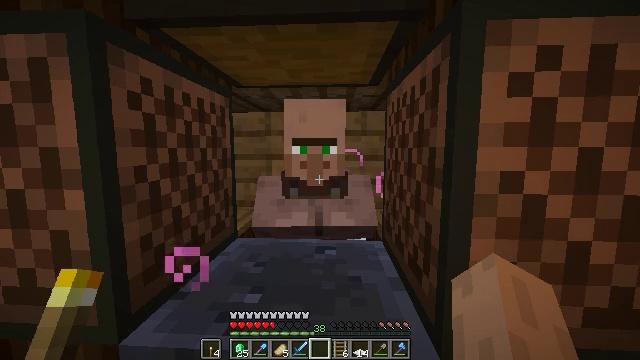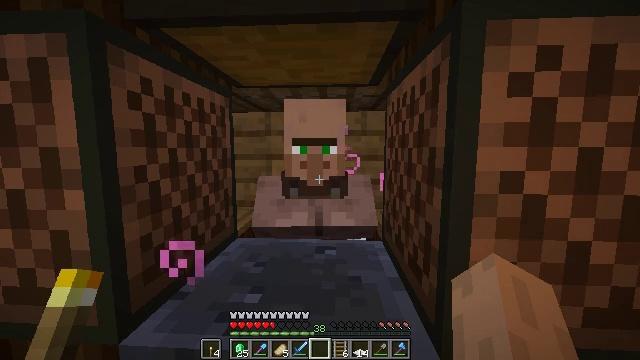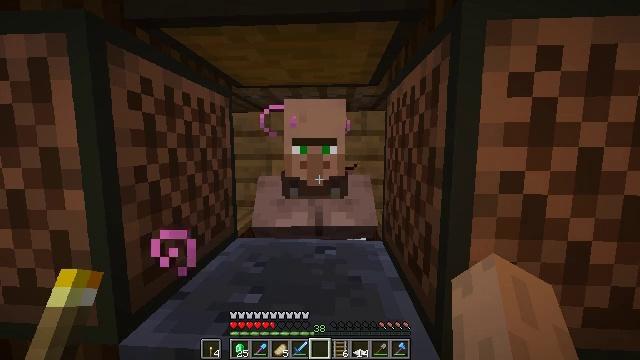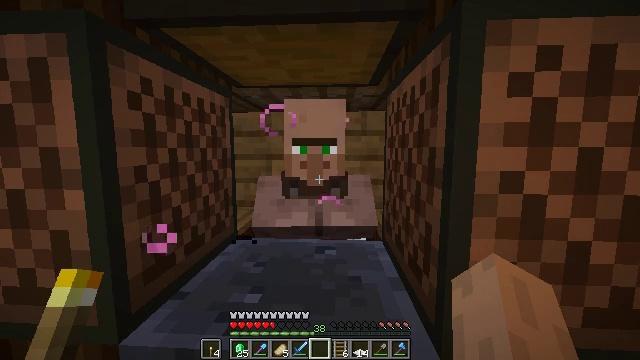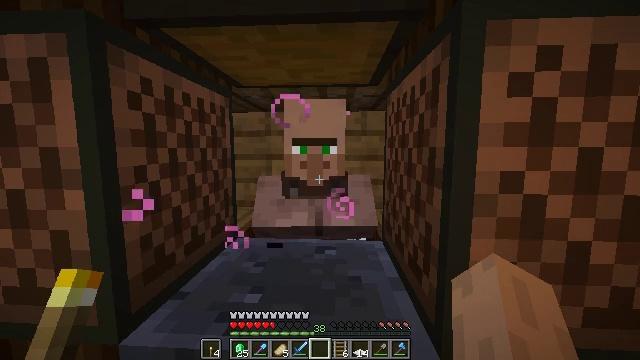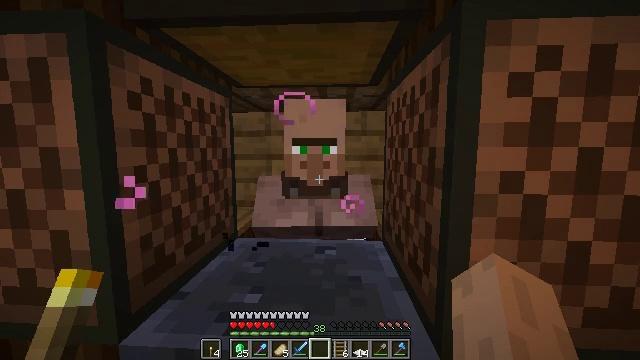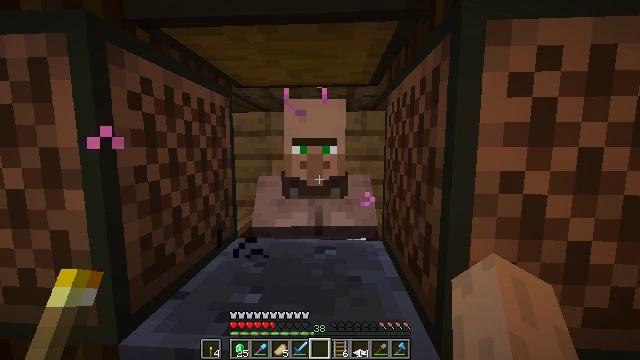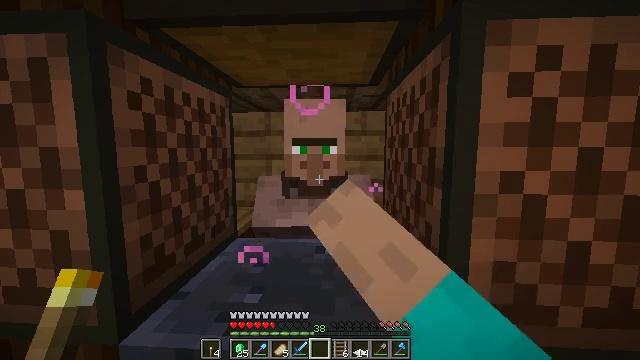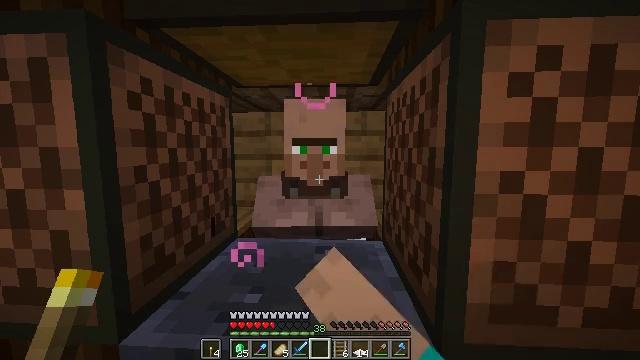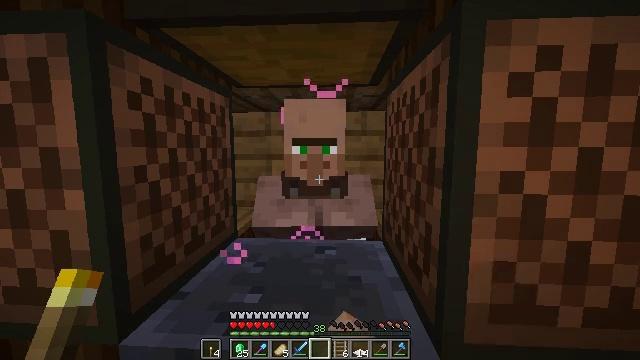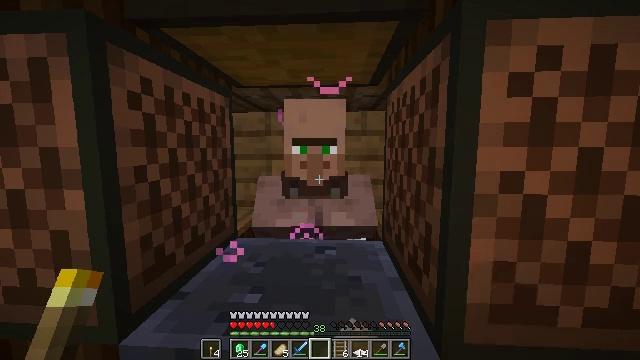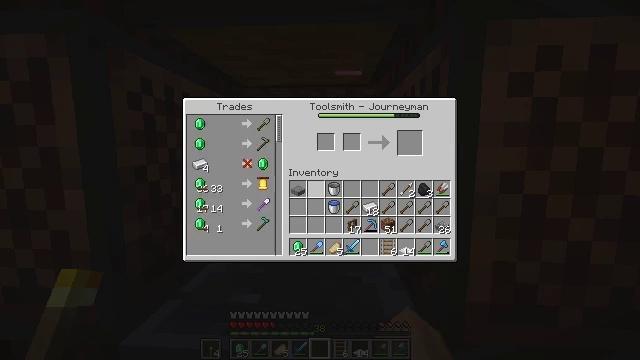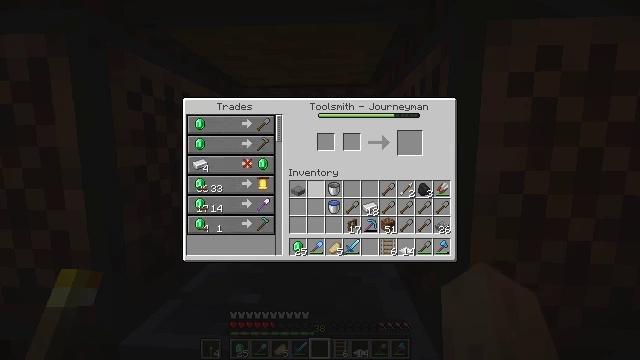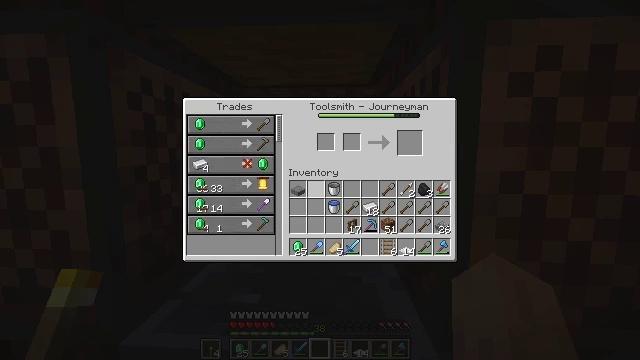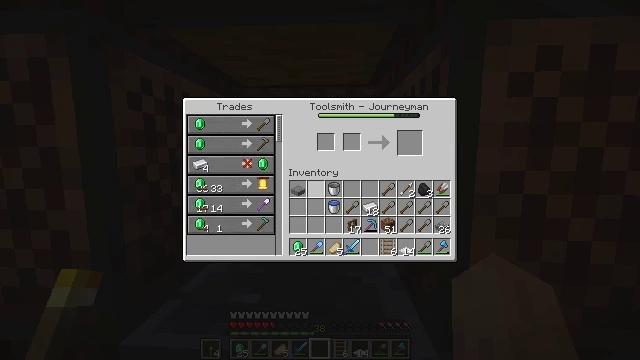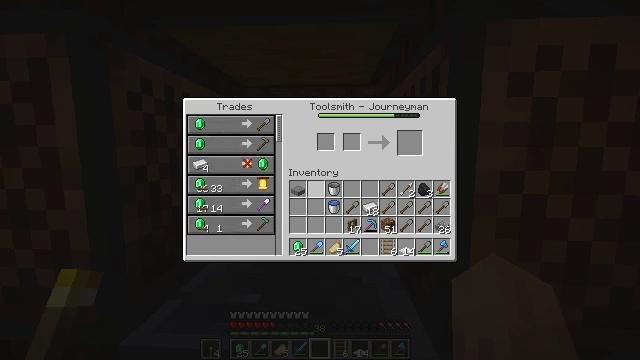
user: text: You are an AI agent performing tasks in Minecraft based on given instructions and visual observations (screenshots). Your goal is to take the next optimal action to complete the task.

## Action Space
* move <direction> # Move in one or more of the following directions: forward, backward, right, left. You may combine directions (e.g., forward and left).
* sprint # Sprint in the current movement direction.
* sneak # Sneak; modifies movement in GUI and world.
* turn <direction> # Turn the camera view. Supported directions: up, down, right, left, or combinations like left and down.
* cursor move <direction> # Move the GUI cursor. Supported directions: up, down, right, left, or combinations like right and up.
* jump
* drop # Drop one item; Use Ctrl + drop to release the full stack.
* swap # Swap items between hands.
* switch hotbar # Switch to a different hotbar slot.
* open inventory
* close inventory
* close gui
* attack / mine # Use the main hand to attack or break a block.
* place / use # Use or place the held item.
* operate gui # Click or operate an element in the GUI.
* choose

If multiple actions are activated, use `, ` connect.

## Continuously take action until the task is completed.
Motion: motion action
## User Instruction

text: Make a diamond hoe with sticks and diamonds.
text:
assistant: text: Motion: no_op
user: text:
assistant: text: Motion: no_op
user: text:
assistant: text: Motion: no_op
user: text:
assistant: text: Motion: no_op
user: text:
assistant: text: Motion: no_op
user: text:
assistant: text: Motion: use / place
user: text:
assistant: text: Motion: use / place
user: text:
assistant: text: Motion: use / place
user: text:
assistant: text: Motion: use / place
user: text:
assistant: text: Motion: no_op
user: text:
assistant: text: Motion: open gui
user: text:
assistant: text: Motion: no_op
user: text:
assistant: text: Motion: no_op
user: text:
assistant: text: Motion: no_op
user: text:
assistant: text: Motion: no_op
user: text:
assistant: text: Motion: no_op
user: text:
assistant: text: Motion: no_op
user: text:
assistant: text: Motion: no_op
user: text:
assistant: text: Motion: cursor move left
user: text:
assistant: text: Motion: no_op
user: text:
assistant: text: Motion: no_op
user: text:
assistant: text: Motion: no_op
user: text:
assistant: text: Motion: cursor move left
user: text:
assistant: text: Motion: cursor move left
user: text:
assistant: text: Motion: cursor move left
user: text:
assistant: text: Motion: no_op
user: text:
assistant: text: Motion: no_op
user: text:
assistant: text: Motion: no_op
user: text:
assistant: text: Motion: no_op
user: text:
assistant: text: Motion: no_op